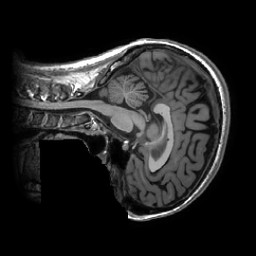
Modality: T1w
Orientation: sagittal
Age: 23
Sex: female
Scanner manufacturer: ge
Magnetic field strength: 3 T
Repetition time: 0.007348 s
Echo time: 0.003036 s